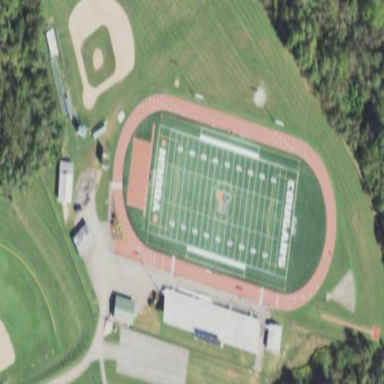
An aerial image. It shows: American football pitch.